Aerial crown-view tile of a tropical tree (Barro Colorado Island, Panama), acquired 20240611:
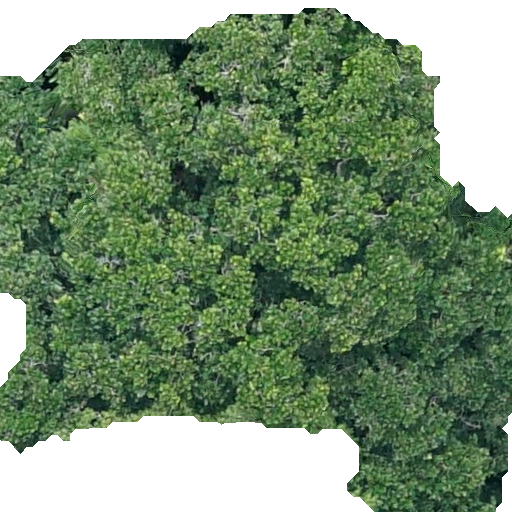
Species: Anacardium excelsum
GBIF accepted scientific name: Anacardium excelsum
Crown area: 352.081 m²